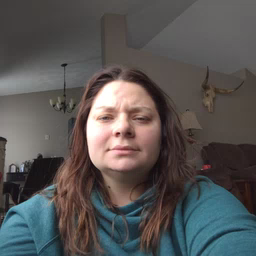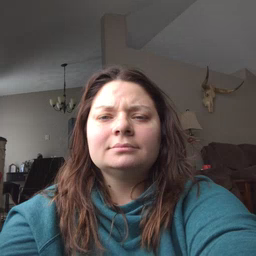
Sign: pajamas